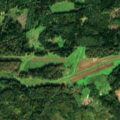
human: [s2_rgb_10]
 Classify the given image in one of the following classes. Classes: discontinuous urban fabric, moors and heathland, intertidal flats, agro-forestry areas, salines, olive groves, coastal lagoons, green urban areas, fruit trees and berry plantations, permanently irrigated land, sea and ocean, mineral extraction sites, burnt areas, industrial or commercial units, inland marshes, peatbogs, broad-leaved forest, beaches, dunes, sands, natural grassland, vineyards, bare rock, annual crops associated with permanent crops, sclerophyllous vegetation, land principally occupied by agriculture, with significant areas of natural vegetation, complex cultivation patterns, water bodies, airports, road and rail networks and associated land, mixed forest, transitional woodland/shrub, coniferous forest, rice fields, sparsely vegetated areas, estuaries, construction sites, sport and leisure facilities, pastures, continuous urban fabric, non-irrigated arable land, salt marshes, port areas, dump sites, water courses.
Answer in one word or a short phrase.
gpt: land principally occupied by agriculture, with significant areas of natural vegetation, coniferous forest, mixed forest, transitional woodland/shrub